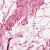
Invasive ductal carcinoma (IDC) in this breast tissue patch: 0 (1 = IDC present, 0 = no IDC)